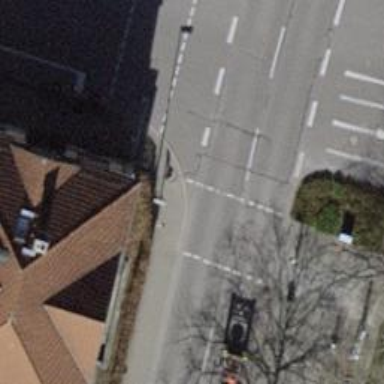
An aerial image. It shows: Footway surfaced with paving stones.